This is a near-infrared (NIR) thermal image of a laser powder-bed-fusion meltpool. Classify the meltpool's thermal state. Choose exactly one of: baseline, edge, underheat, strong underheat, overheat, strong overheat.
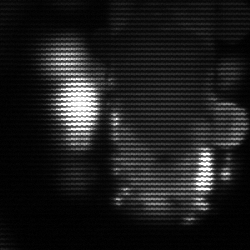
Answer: strong underheat